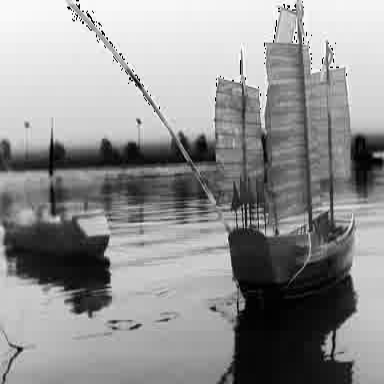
There are two objects shown in the infrared image, including a container_ship, and a sailboat.